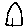
Label: house